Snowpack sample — Snodgrass Mountain, Crested Butte, Colorado (2/4/25, 12:06 PM MST)
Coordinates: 38.923, -106.968
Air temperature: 35 °F
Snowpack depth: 80 cm
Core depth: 80 cm
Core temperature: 32 °F
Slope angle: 14°, slope face: 78°
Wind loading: low
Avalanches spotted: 0
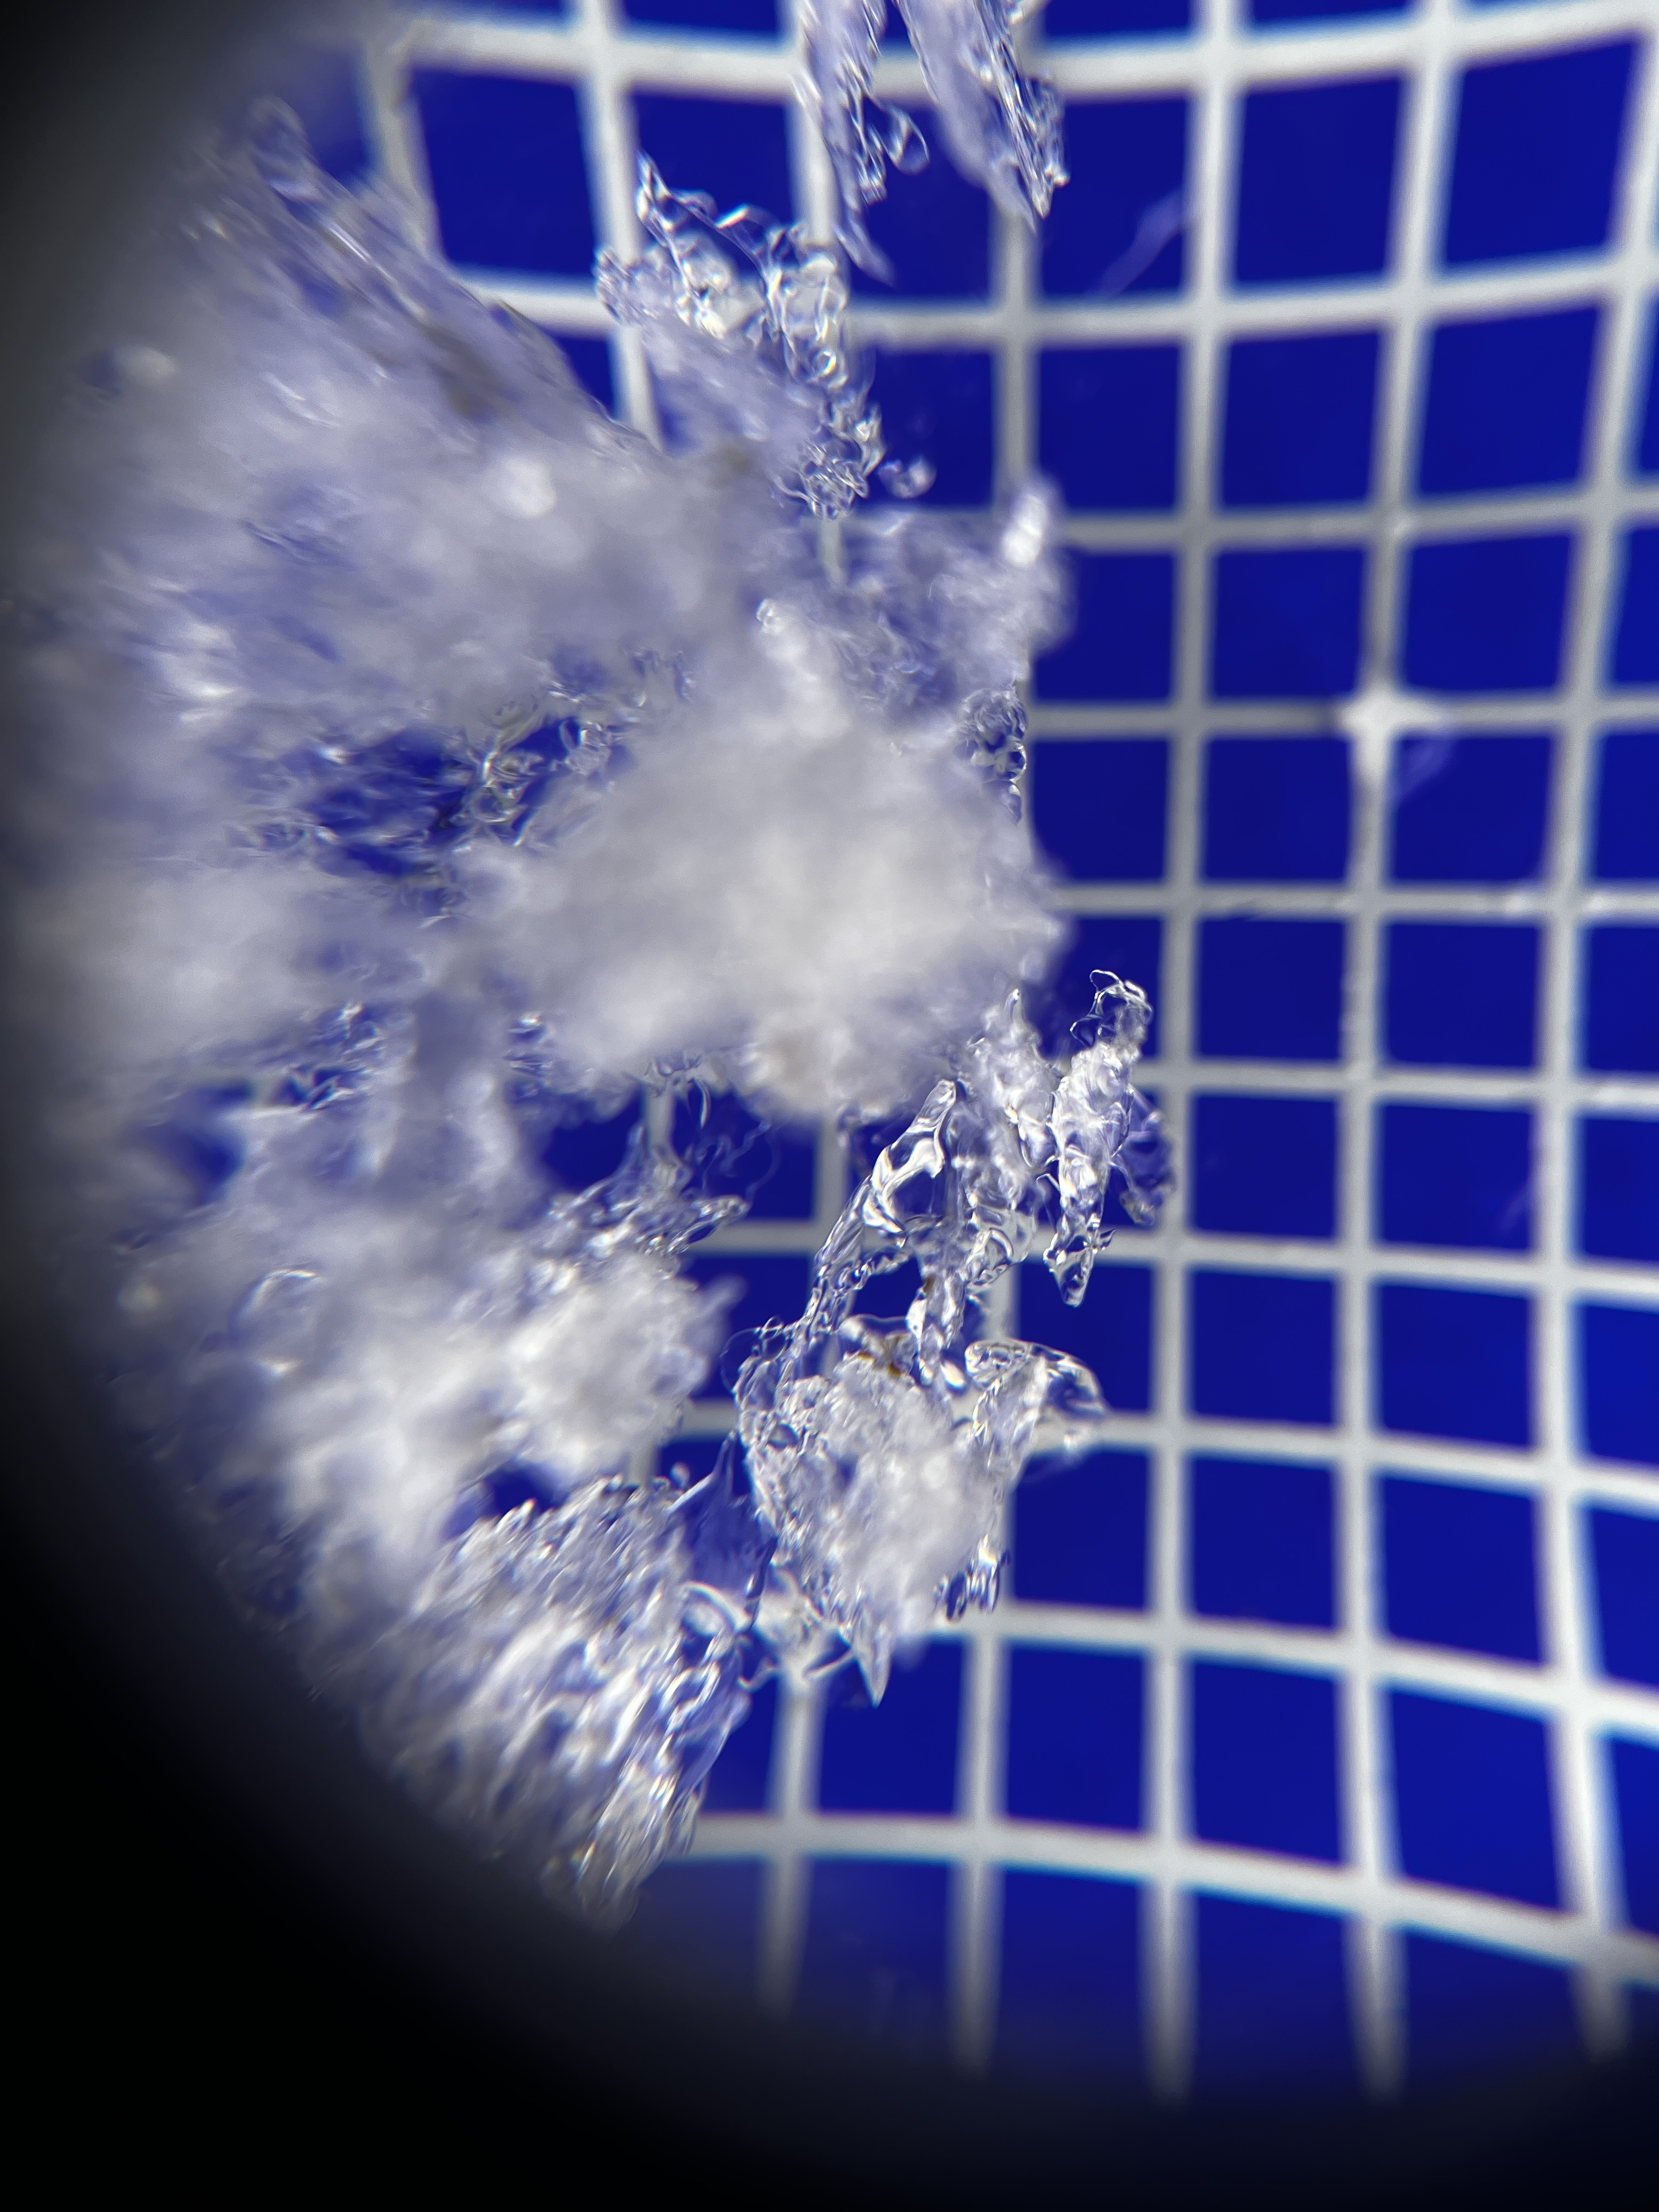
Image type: magnified_profile
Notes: No avalanches nearby, unusually warm weather for the last month reported by residents, Collected 25 yards from treeline